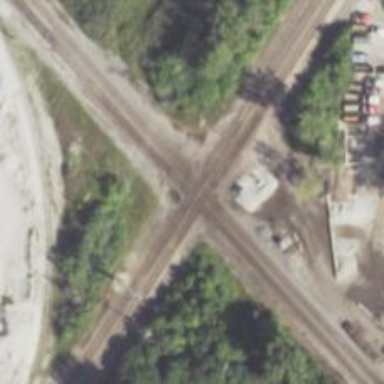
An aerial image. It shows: Railway crossing.